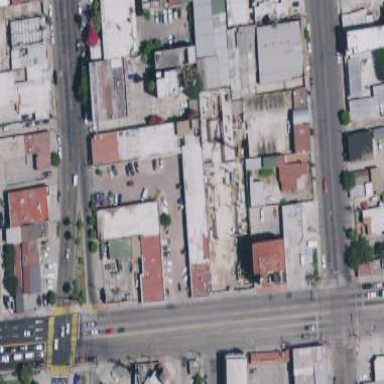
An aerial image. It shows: Commercial building.